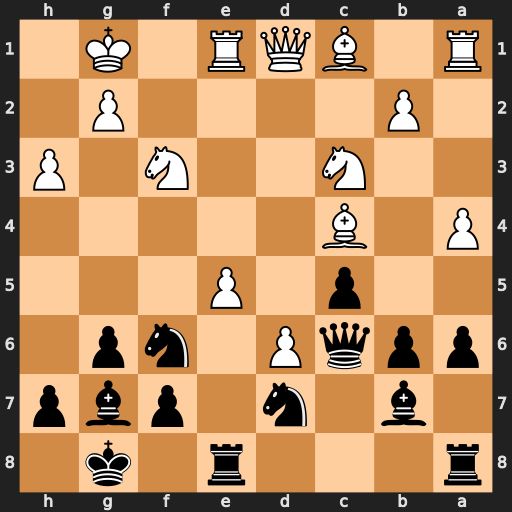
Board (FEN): r3r1k1/1b1n1pbp/ppqP1np1/2p1P3/P1B5/2N2N1P/1P4P1/R1BQR1K1
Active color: b
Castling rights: -
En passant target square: -
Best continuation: Nxe5 Rxe5 Rxe5